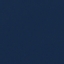
Land use / land cover class: SeaLake